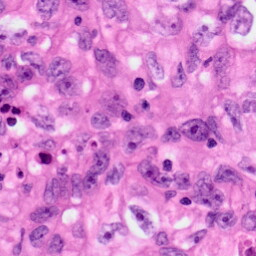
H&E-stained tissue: Lung